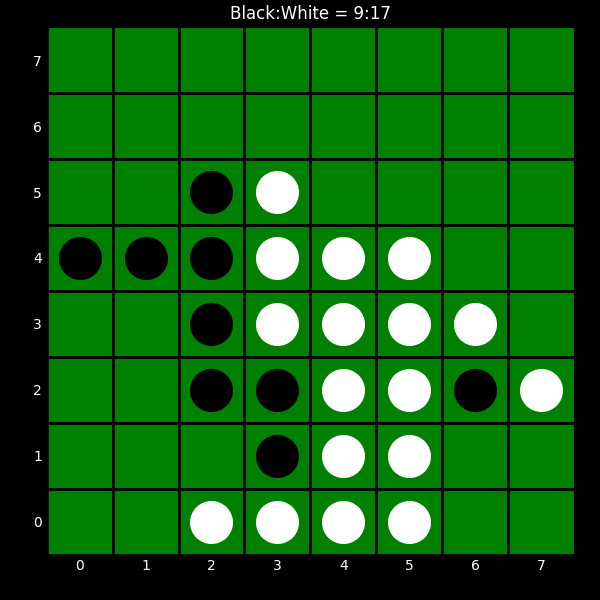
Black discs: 9
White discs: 17